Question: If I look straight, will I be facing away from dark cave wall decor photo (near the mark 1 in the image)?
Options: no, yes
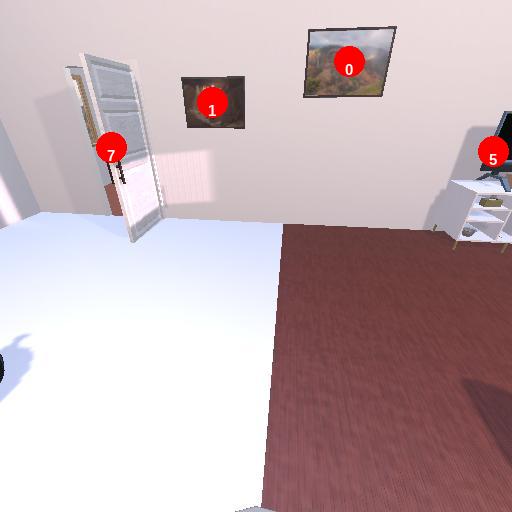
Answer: no